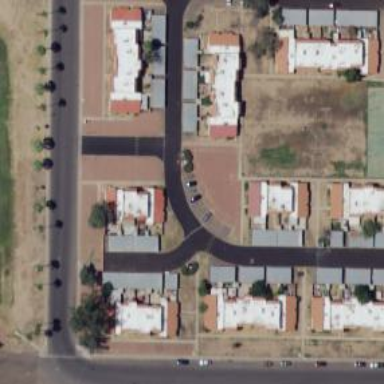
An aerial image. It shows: Living street.